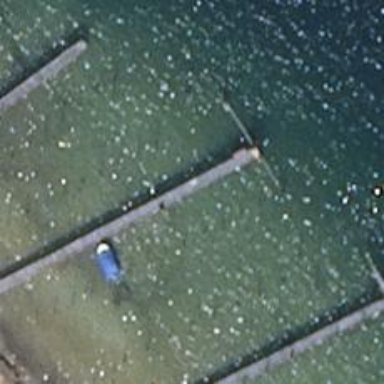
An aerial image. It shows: Man-made pier.